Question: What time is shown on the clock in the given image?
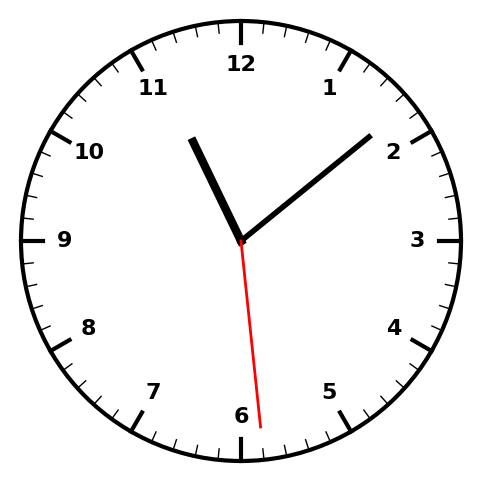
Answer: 11:08:29